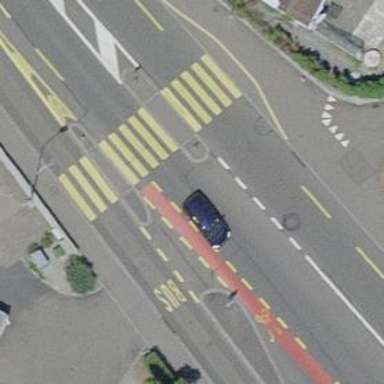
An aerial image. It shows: Secondary road with asphalt surface and dedicated cycle lane.